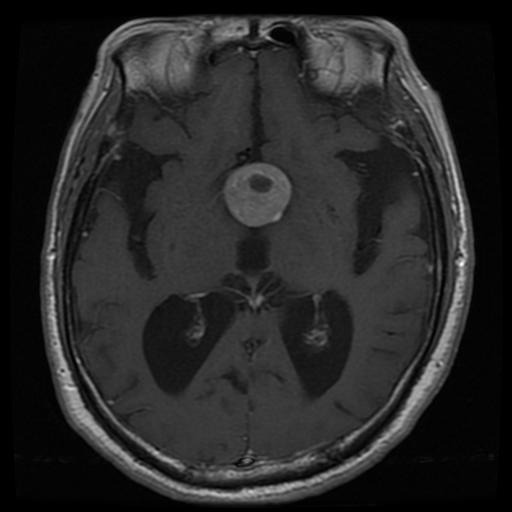
Label: pituitary